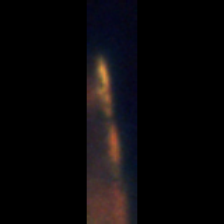
Taxon: Psuedo-nitzschia
Group: Diatoms